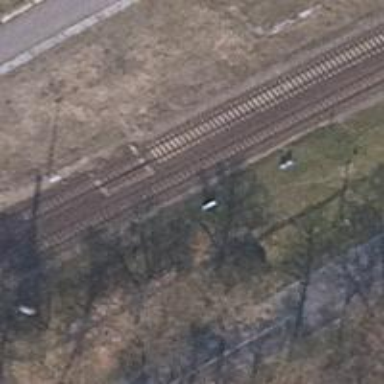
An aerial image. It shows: Railway switch.